高一 · 立体几何学
如图 2-3-44, 四棱雉 $P-A B C D$ 的底面是边长为 $a$ 的菱形, $\angle B C D=120^{\circ}$, 平面 $P C D \perp$ 平面 $A B C D, P C=$ $a, P D=\sqrt{2} a, E$ 为 $P A$ 的中点. 求证: 平面 $E D B \perp$ 平面 $A B C D$.

图 2-3-44
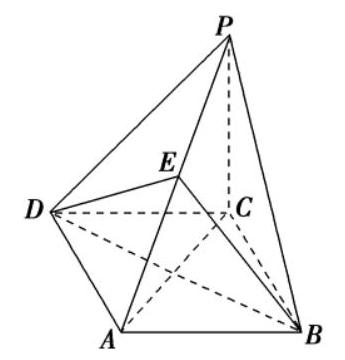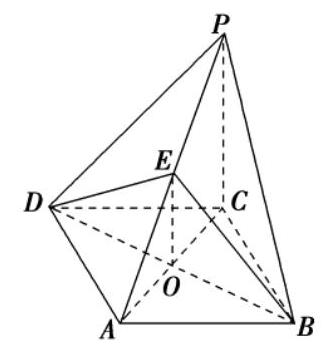
答案: $A C \cap B D=O$,

连接 $E O$, 则 $E O / / P C$.

$\because P C=C D=a, P D=\sqrt{2} a$,

$\therefore P C^{2}+C D^{2}=P D^{2}, \quad \therefore P C \perp C D$.

$\because$ 平面 $P C D \perp$ 平面 $A B C D$, 平面 $P C D \cap$ 平面 $A B C D=C D, \therefore P C \perp$ 平面 $A B C D$,

$\therefore E O \perp$ 平面 $A B C D$.

又 $E O \subset$ 平面 $E D B$,

故有平面 $E D B \perp$ 平面 $A B C D$.